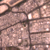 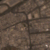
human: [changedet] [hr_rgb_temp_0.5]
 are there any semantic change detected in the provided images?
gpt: Everything remains the same.